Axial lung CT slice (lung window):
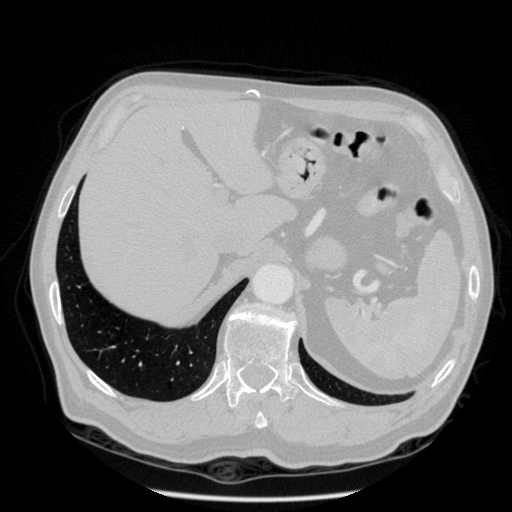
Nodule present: no